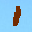
Label: 1